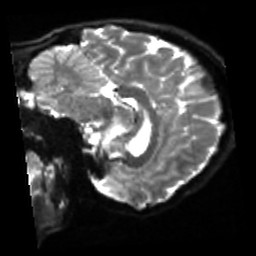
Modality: sbref
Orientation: sagittal
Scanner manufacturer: siemens
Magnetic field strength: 3 T
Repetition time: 4 s
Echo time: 0.0594 s